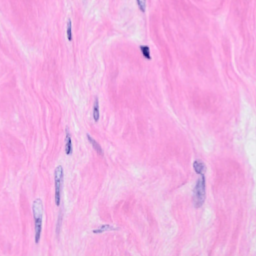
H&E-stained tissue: Breast